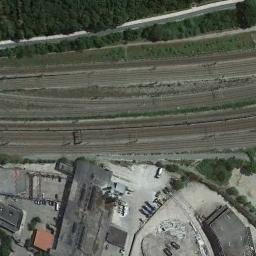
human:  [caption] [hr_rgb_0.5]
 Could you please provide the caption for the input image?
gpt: The railway is next to some trees and houses .

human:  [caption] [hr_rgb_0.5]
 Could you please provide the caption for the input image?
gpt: These railways are between some buildings and a forest .

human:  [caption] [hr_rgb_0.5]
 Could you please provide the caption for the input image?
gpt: There is a row of blue buildings on one side of the railway .

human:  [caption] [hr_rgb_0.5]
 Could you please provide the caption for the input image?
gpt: Several buildings of different shapes are beside the railway .

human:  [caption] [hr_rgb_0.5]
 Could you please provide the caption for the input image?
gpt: There are some green trees and buildings beside the railway .